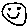
Label: smiley face